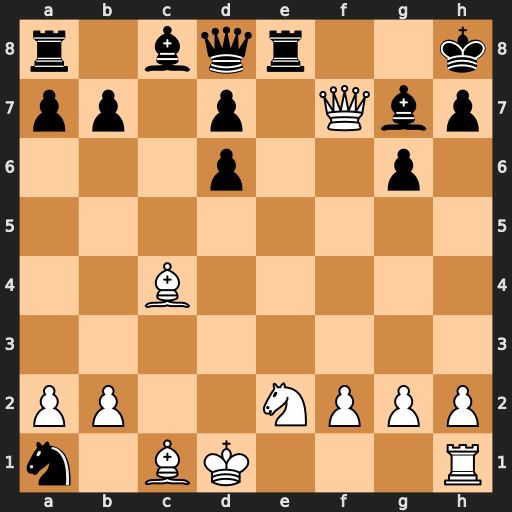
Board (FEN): r1bqr2k/pp1p1Qbp/3p2p1/8/2B5/8/PP2NPPP/n1BK3R
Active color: w
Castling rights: -
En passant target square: -
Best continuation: Bg5 Rf8 Bxd8 Rxf7 Bxf7 b5 Bd5 Bb7 Bxb7